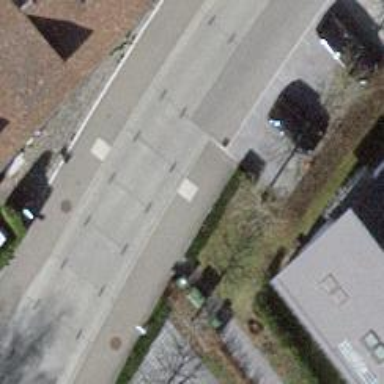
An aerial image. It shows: Bus stop with designated public transport stop position.